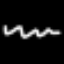
Label: squiggle